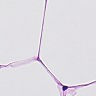
Metastatic tissue present: no